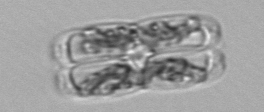
Label: pennate_morphotype1